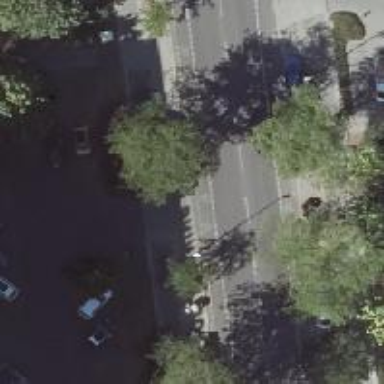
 and exclusive cycle lanes on both sides as well."